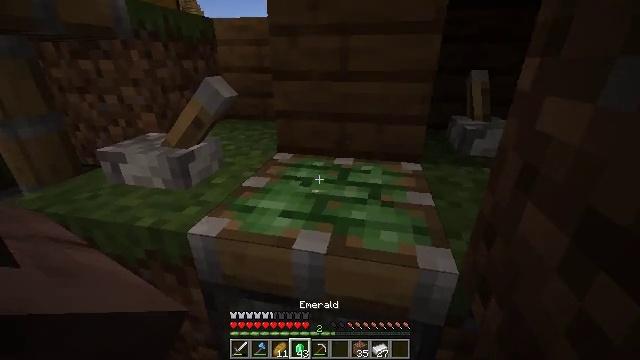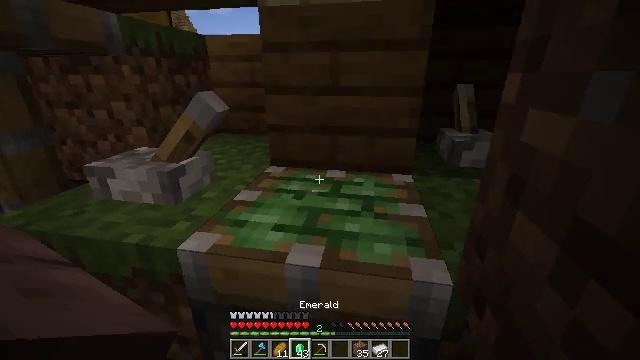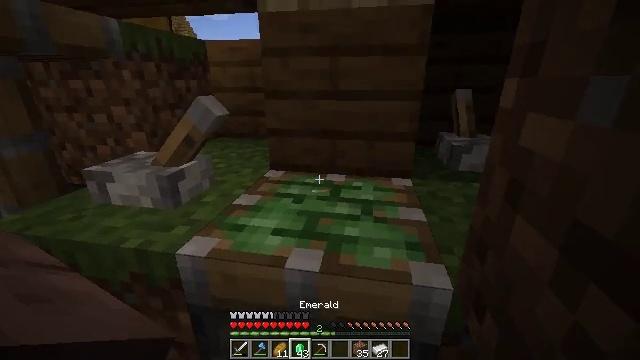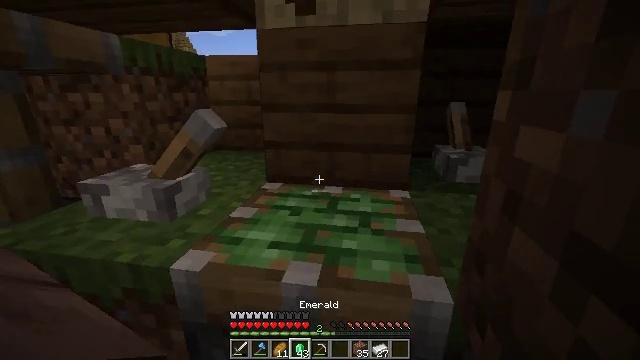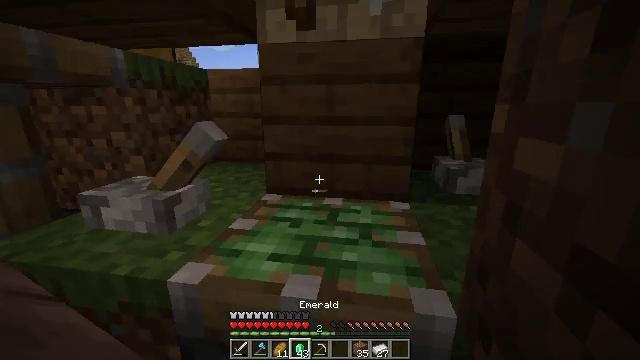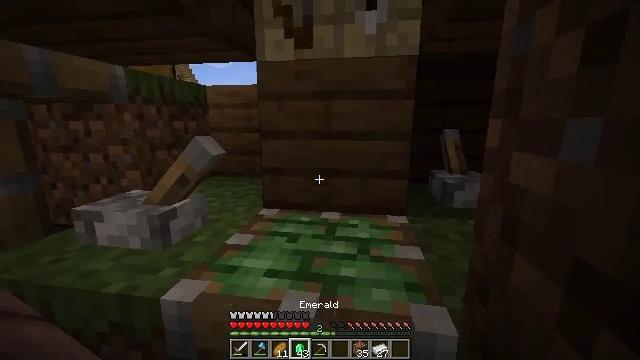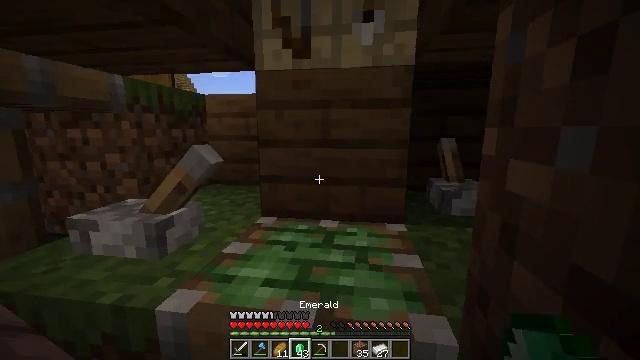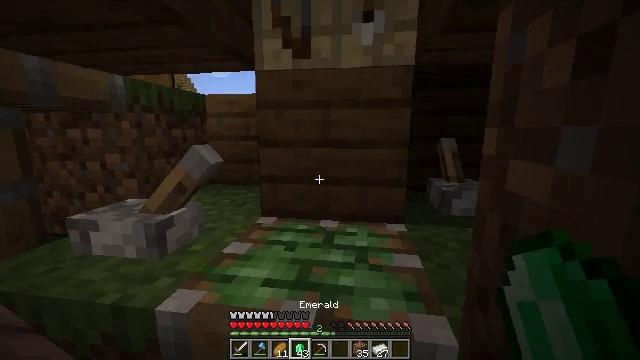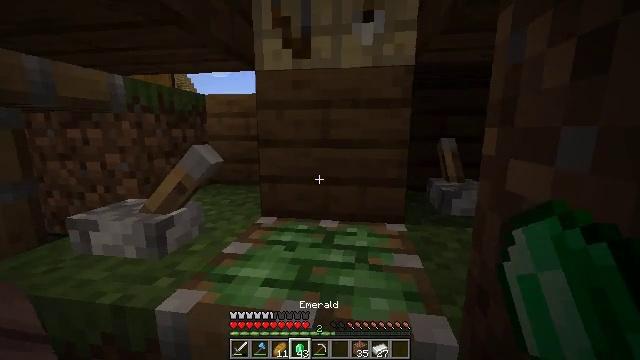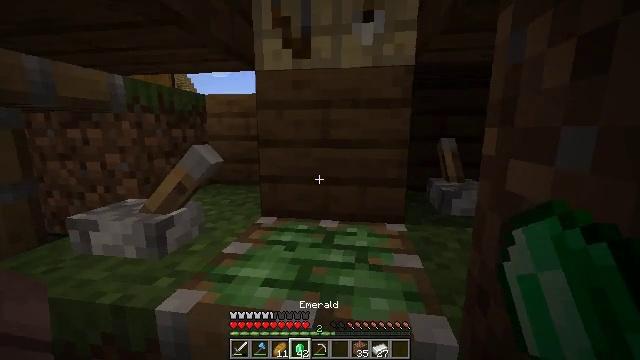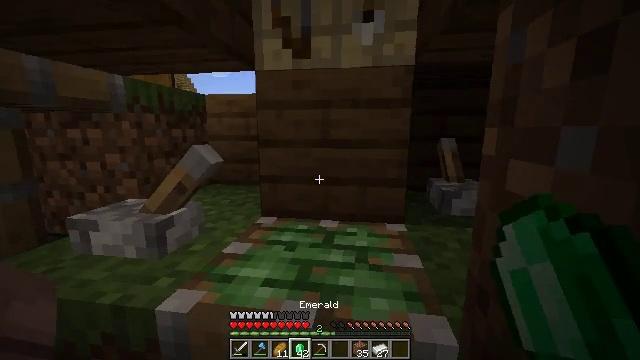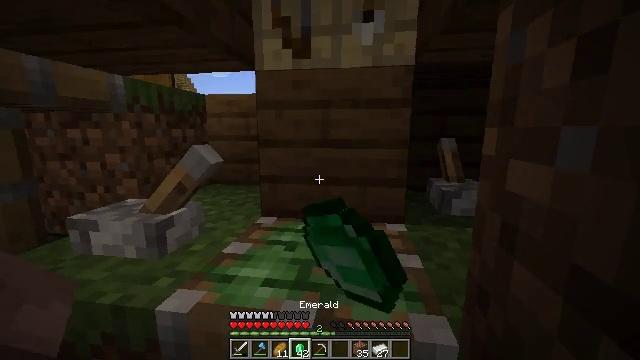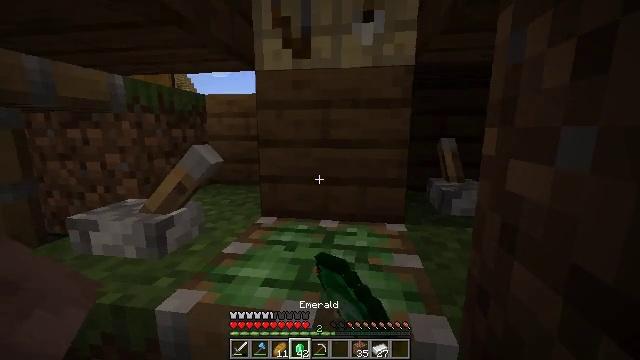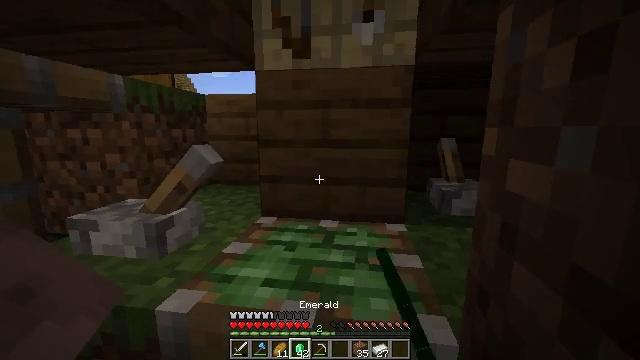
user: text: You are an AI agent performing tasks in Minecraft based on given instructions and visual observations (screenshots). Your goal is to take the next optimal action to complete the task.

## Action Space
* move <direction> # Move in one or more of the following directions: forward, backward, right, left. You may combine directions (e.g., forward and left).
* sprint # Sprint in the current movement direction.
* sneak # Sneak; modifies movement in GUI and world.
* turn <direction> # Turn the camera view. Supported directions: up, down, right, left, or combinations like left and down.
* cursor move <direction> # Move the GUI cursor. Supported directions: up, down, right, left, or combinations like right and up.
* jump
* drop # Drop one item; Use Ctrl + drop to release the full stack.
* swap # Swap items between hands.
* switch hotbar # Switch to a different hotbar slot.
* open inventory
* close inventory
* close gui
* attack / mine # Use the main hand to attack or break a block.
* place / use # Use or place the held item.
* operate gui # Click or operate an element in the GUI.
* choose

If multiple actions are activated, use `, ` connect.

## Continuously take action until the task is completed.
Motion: motion action
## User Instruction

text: Drop an emerald.
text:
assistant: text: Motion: turn right and up
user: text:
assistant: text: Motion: no_op
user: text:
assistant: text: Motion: turn up
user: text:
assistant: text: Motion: turn up
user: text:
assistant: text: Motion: turn up
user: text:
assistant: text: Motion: turn up
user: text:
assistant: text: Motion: no_op
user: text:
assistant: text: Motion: no_op
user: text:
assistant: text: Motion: drop
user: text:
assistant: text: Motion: drop
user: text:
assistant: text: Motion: drop
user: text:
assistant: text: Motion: no_op
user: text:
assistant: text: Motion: no_op
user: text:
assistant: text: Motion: no_op